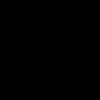
Label: not_dusty